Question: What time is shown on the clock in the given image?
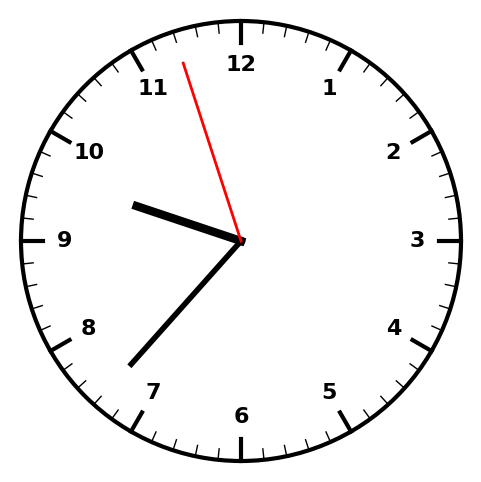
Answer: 09:36:57